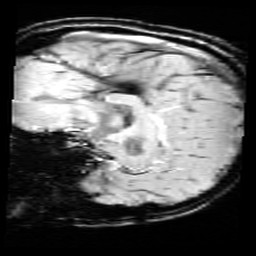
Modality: SWI
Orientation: sagittal
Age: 11
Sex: female
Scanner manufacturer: siemens
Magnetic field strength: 3 T
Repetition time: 0.027 s
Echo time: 0.02 s